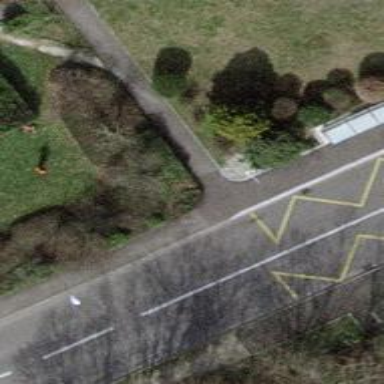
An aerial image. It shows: Sidewalk made of asphalt leading to platform for public transport.